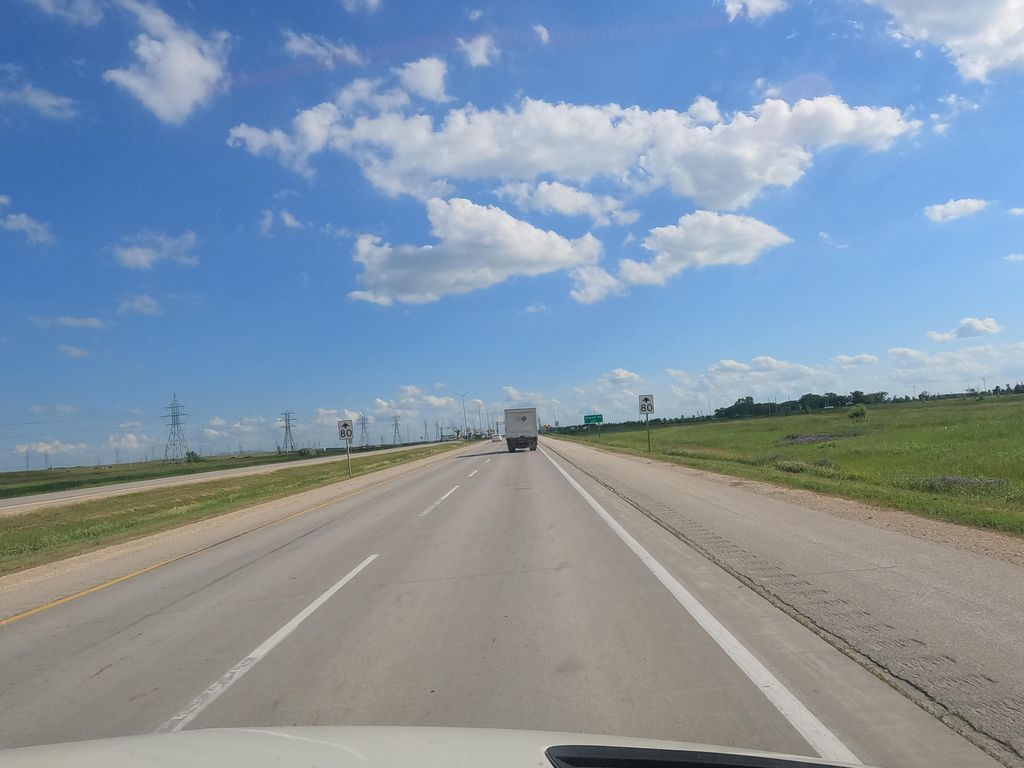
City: winnipeg